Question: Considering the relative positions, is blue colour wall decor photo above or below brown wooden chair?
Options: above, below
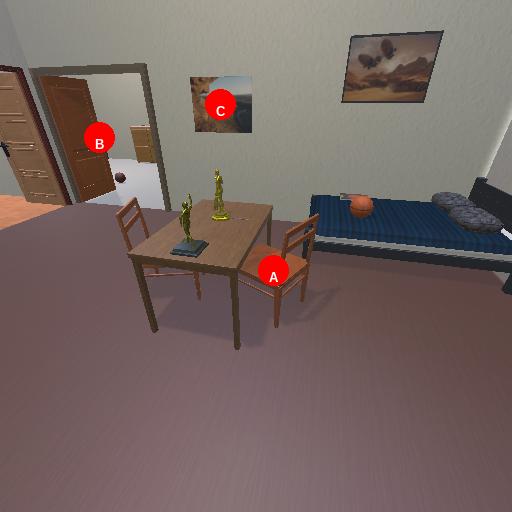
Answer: above